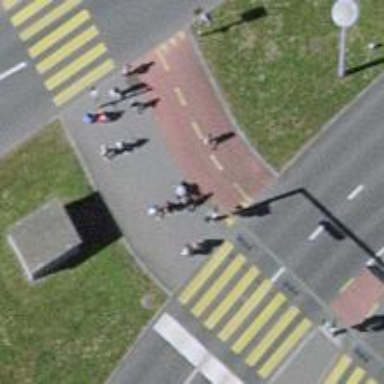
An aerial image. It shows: Traffic island located on footway.